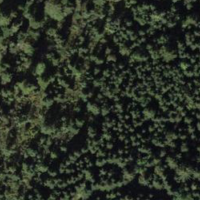
EUNIS habitat code: 43
Species observed at this site:
Petasites albus